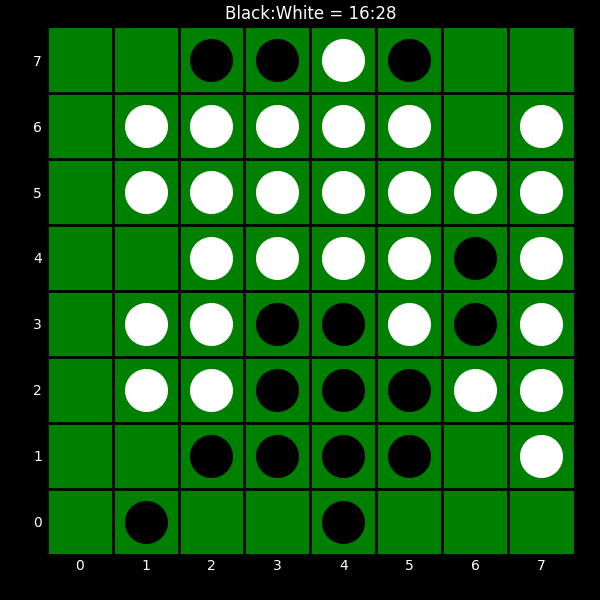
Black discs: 16
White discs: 28